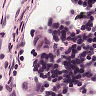
Metastatic tissue present: yes